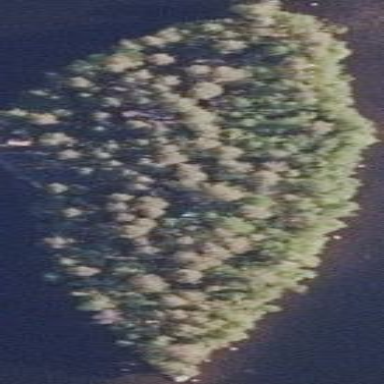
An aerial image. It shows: Islet surrounded by woodland.